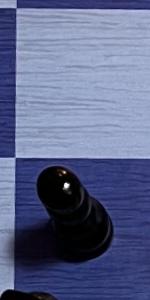
Label: Pawn_Black